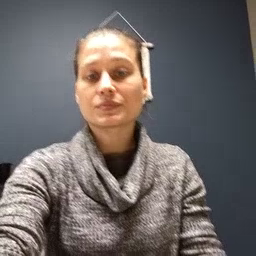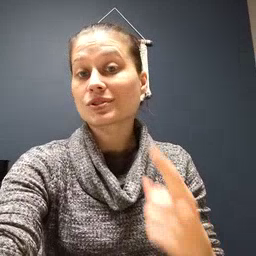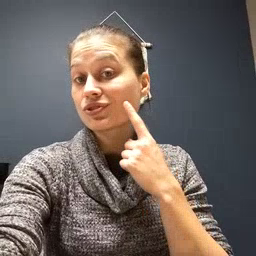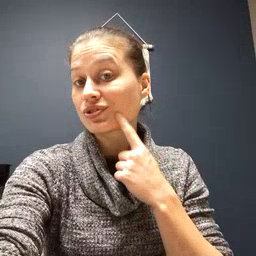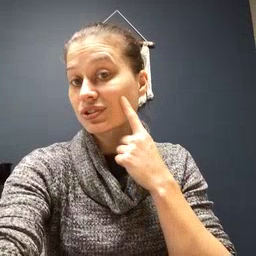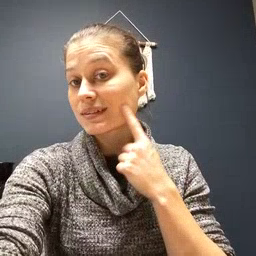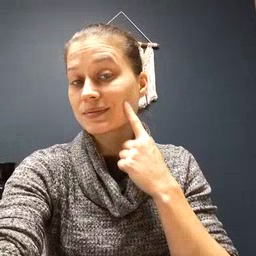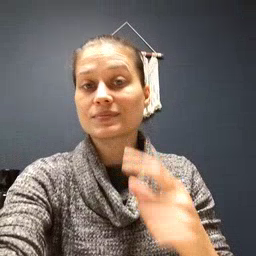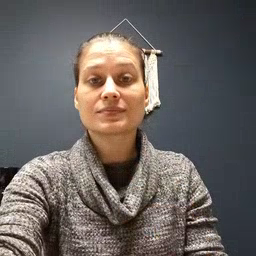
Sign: cheek